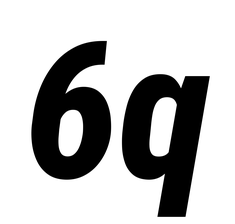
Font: Roboto-Italic_Condensed_ExtraBold_Italic